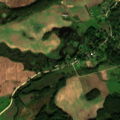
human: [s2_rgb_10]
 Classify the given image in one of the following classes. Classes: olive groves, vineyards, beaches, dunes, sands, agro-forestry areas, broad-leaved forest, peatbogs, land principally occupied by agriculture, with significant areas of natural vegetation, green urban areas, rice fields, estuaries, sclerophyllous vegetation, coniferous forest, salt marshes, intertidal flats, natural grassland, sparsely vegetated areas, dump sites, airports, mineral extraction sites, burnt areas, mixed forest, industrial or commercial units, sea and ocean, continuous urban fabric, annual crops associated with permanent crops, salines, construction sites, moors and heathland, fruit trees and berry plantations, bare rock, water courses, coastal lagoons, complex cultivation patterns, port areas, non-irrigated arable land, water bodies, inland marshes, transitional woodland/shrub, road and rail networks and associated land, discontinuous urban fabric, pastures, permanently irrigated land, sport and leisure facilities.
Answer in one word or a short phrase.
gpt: non-irrigated arable land, pastures, complex cultivation patterns, broad-leaved forest, mixed forest, transitional woodland/shrub